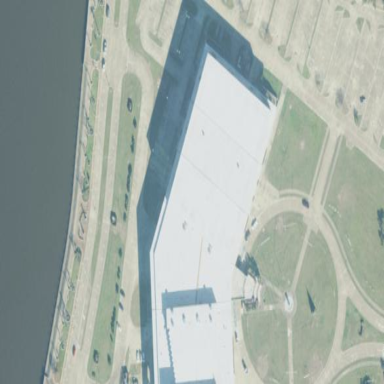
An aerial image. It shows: Civic building that serves as conference center.